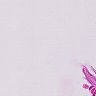
Metastatic tissue present: no